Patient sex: M
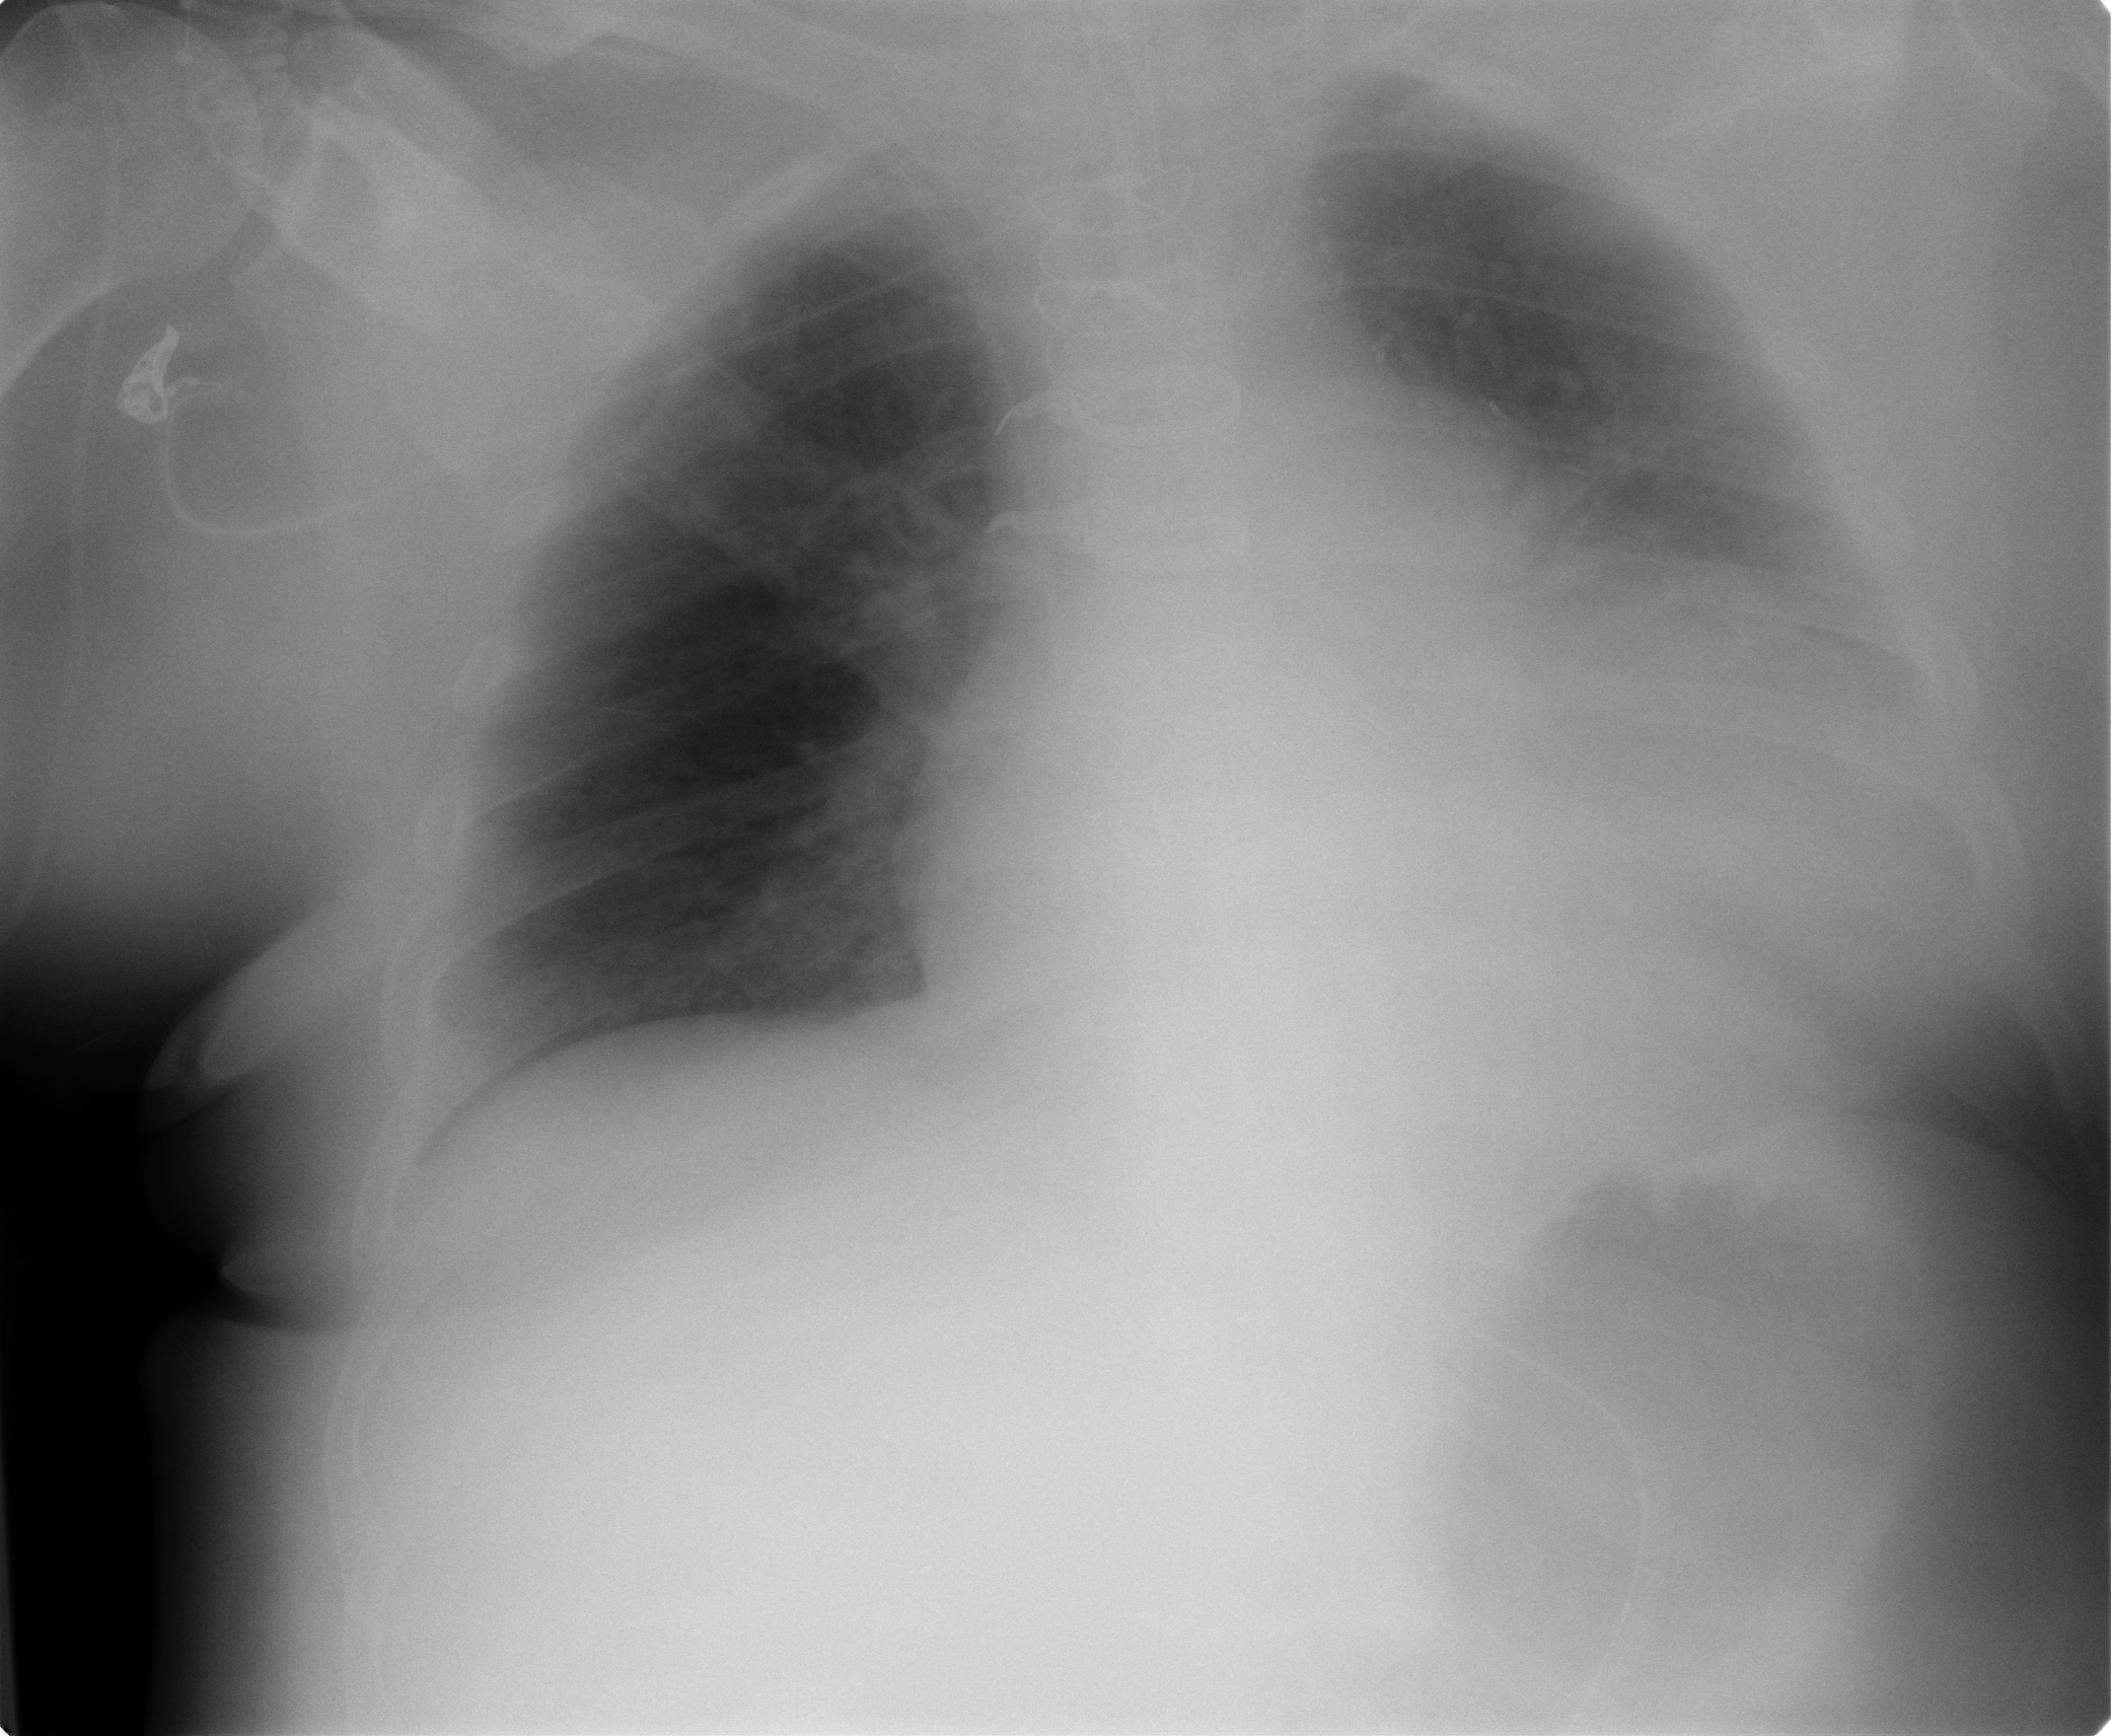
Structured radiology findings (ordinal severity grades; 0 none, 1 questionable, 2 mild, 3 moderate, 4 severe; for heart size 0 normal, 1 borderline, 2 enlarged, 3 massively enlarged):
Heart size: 2
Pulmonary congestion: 1
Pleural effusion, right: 0
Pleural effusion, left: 0
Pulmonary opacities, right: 0
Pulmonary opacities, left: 0
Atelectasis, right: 0
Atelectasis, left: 0